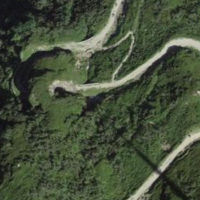
EUNIS habitat code: 41
Species observed at this site:
Primula hirsuta